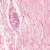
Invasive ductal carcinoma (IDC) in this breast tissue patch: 0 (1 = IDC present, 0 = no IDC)